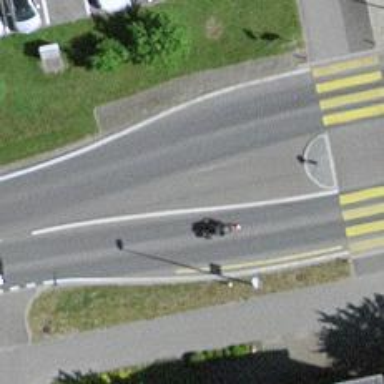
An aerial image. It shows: Public transport stop position.